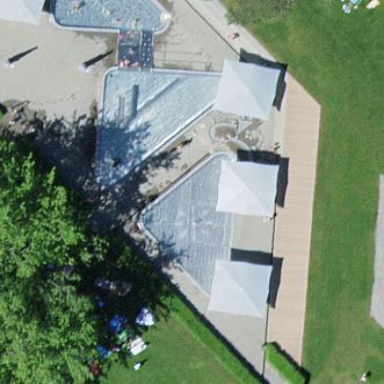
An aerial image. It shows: Outdoor swimming pool located in leisure land.